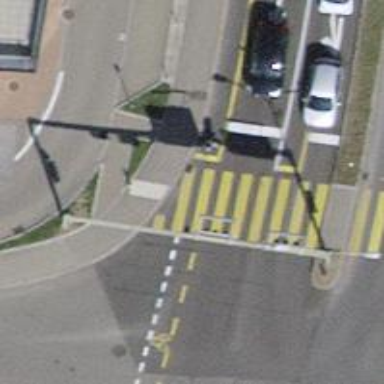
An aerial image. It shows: Road crossing with traffic signals and central island.